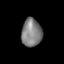
Tissue: lung
Cell type: Epithelial cells
Senescence score: 0.1824
Nuclear area (px): 563
Mean DAPI intensity: 125.707